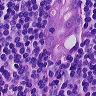
Metastatic tissue present: yes